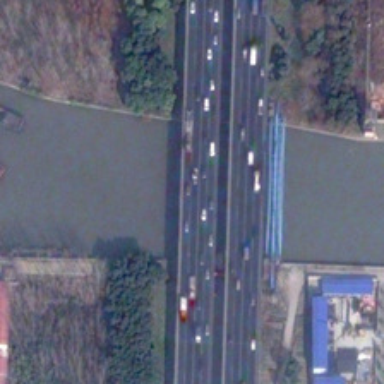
Many cars are on two parallel bridges over a river with some green trees and several buildings .